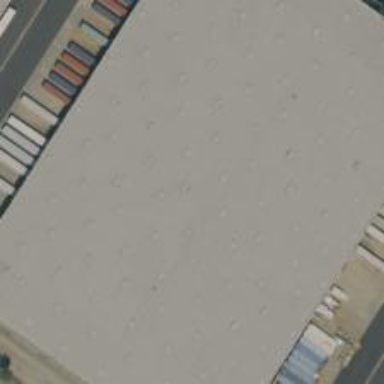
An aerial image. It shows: Warehouse.